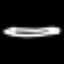
Label: pencil